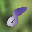
Label: 8